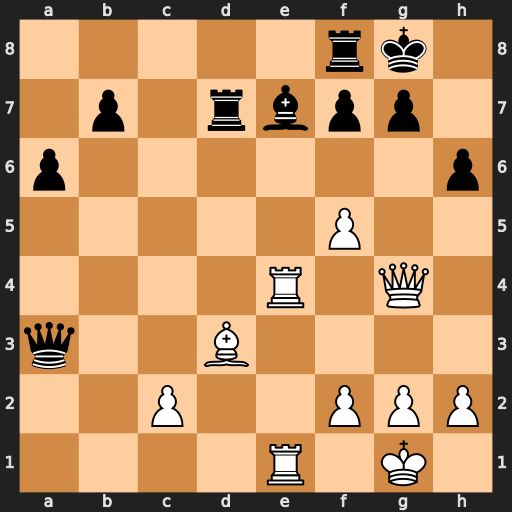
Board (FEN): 5rk1/1p1rbpp1/p6p/5P2/4R1Q1/q2B4/2P2PPP/4R1K1
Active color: w
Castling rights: -
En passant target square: -
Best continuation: f6 Bxf6 Qxd7